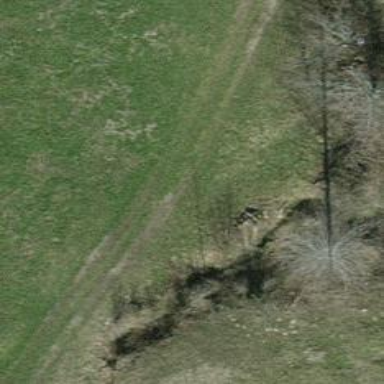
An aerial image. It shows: Compacted track road with grade3 tracktype.